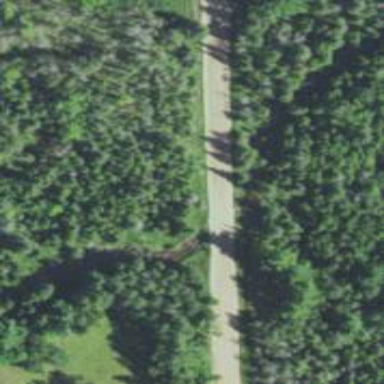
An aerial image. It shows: Culvert tunnel passing under river.